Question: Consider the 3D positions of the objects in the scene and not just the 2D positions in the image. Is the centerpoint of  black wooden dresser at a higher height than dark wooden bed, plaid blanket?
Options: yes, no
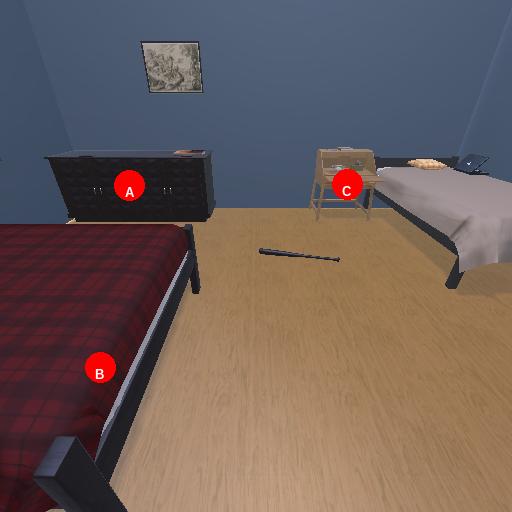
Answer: yes